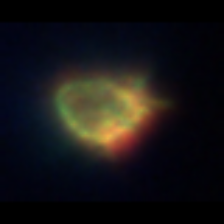
Taxon: Ciliates
Group: Other